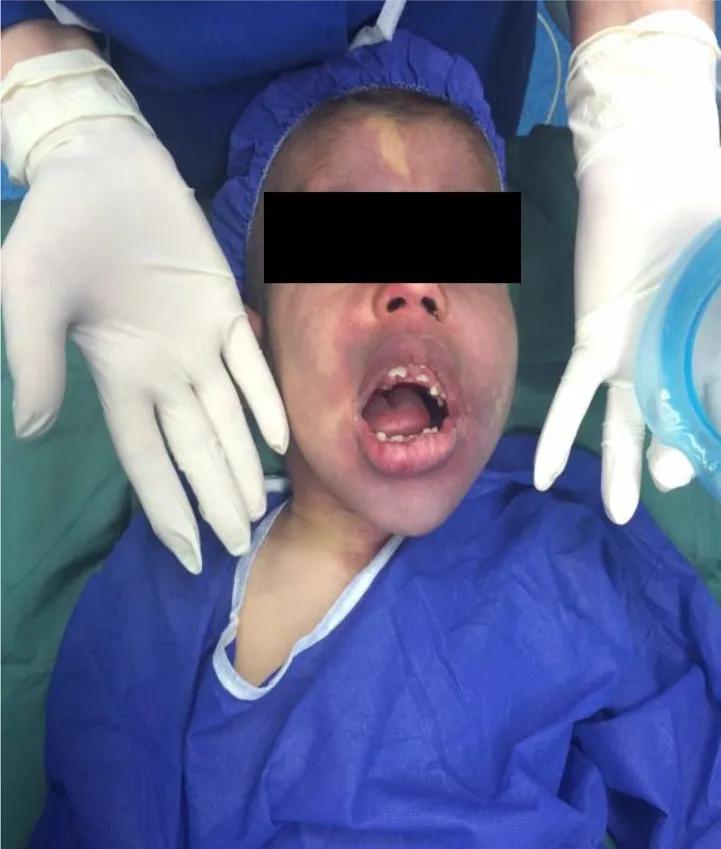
Left-sided hemangioma on the face.
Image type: medical_photograph (other_medical_photograph)